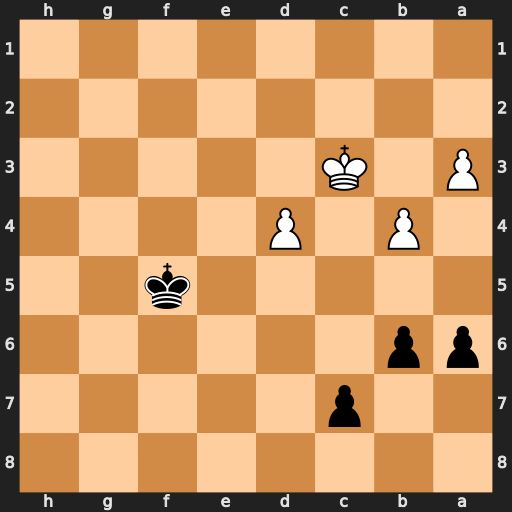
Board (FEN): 8/2p5/pp6/5k2/1P1P4/P1K5/8/8
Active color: b
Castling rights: -
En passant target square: -
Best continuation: b5 Kd3 Kf4 a4 bxa4